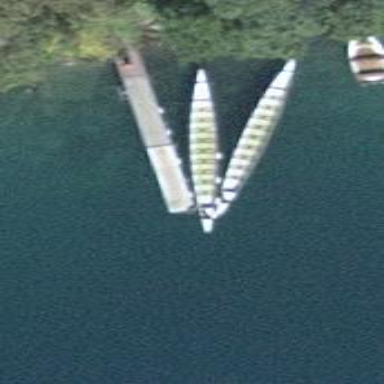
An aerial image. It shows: Man-made pier.